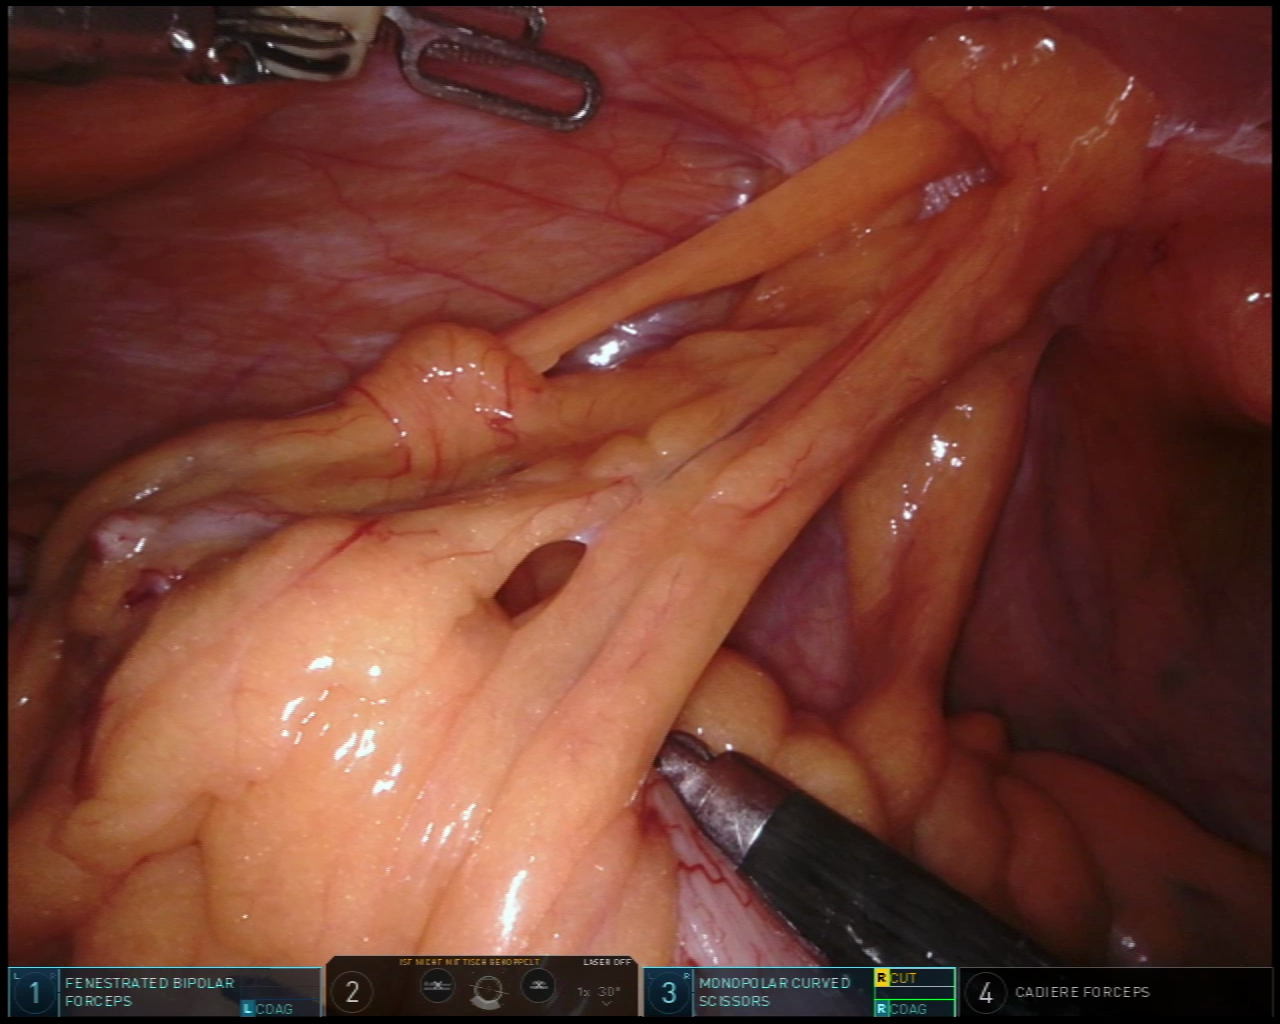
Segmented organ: colon
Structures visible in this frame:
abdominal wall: yes
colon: yes
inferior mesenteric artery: no
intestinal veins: no
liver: no
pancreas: no
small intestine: no
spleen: no
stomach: no
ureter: no
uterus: no
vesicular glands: no